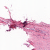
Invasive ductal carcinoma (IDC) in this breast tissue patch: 0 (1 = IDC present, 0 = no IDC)